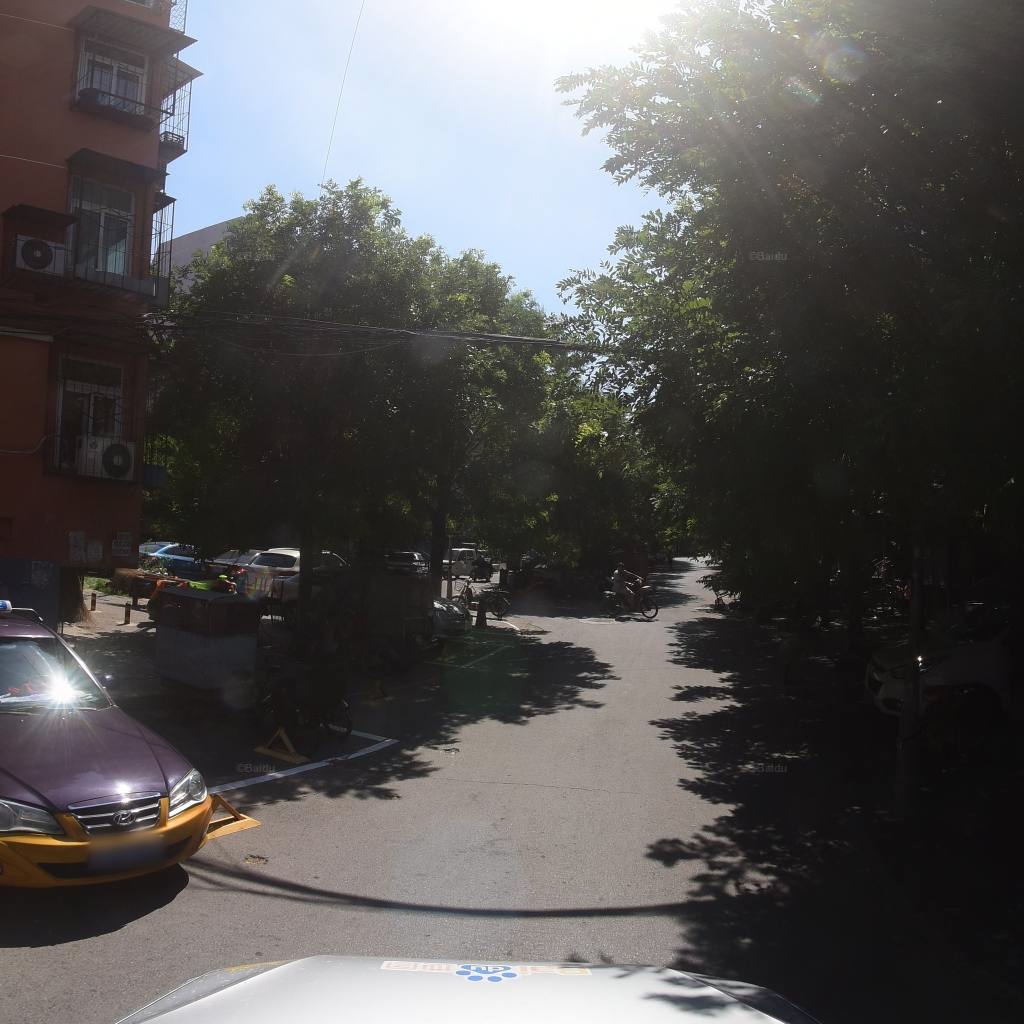
Region: Fengtai
Road damage annotations: pothole, transverse crack